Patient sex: M
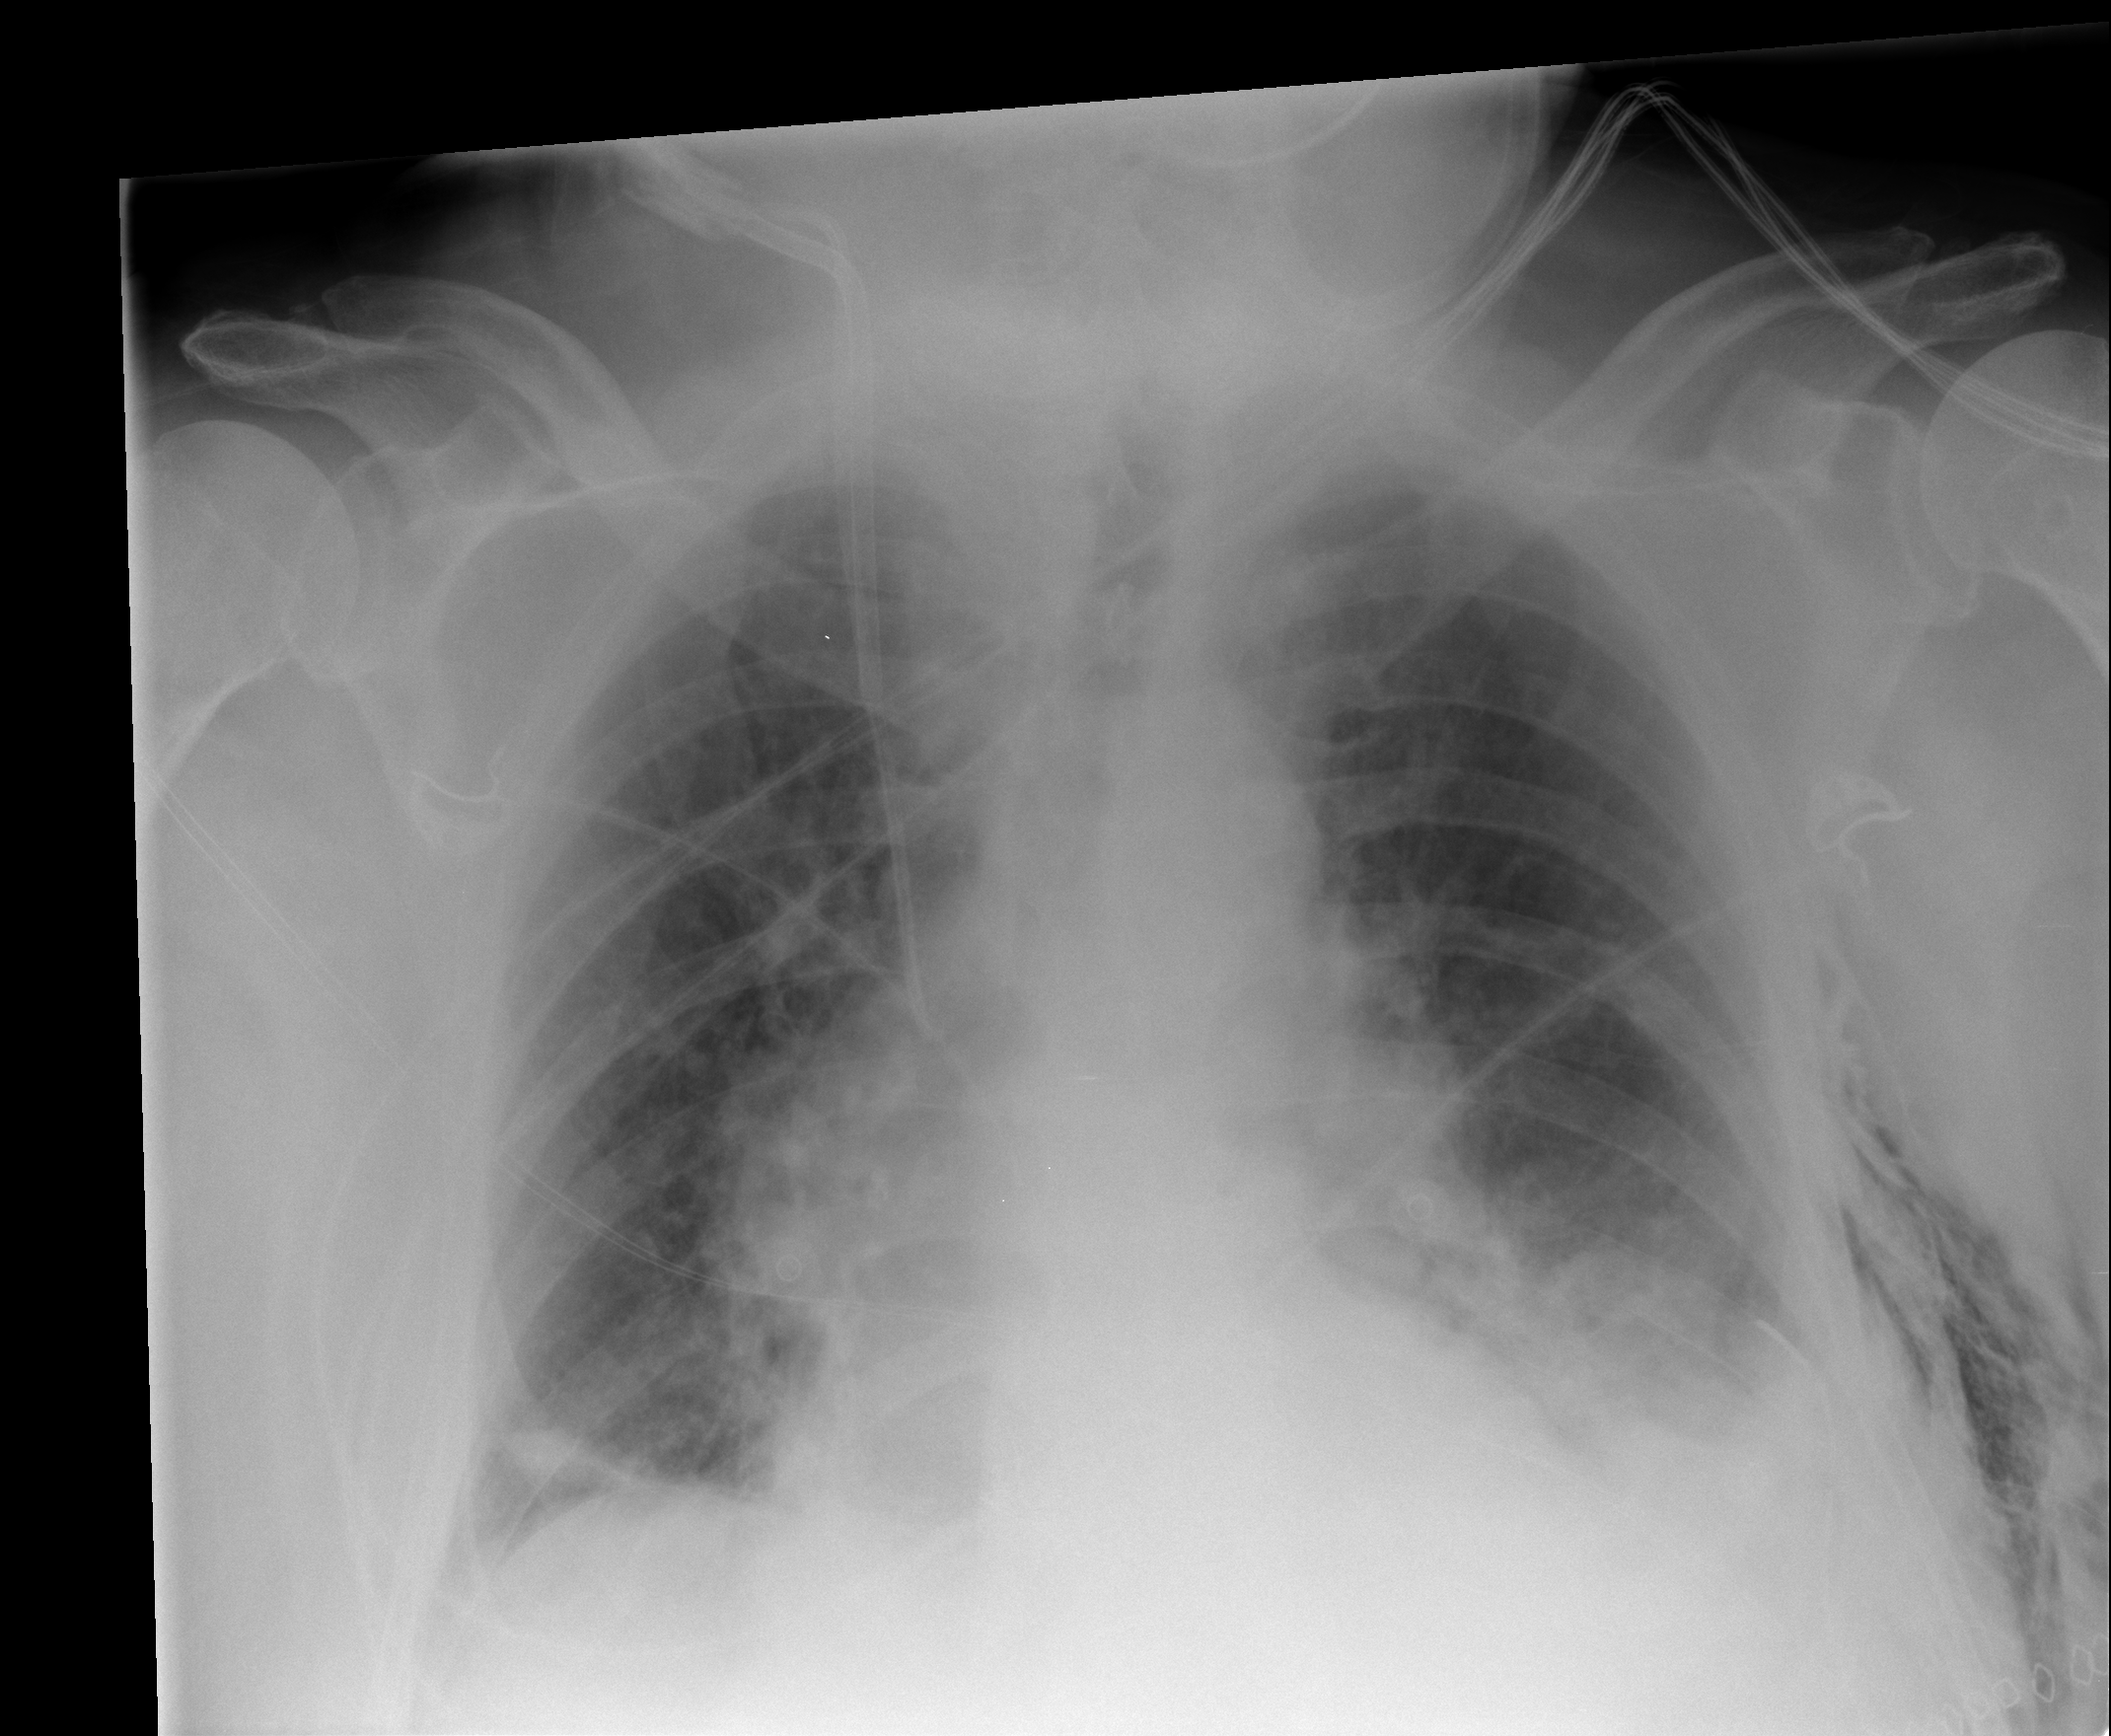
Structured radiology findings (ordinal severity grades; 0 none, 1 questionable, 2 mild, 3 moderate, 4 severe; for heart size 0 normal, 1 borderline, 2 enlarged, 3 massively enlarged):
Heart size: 0
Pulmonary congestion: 2
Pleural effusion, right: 2
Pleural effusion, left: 2
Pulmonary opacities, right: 0
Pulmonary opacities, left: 0
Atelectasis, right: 2
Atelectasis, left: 3